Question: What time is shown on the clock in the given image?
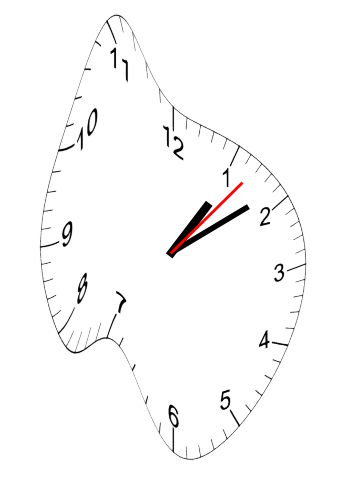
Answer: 01:09:07